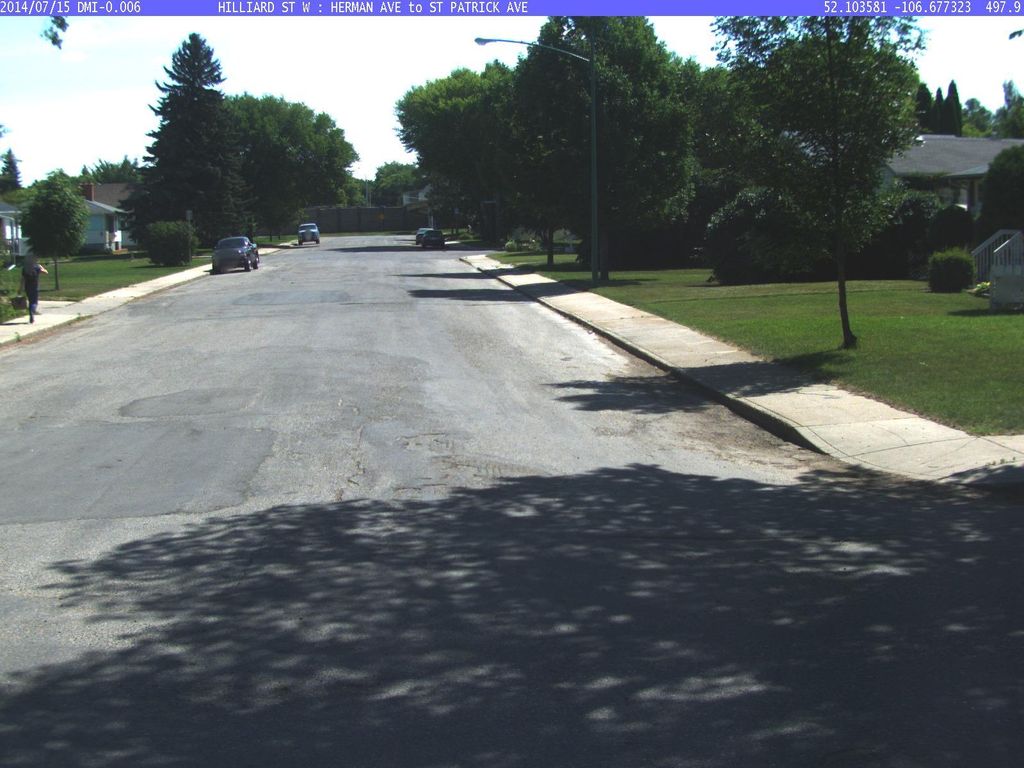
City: saskatoon